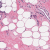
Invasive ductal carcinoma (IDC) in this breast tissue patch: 0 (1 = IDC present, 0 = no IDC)